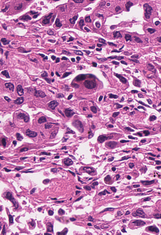
Tumor epithelial tissue: yes
Tumor-associated stroma tissue: yes
Normal tissue: no